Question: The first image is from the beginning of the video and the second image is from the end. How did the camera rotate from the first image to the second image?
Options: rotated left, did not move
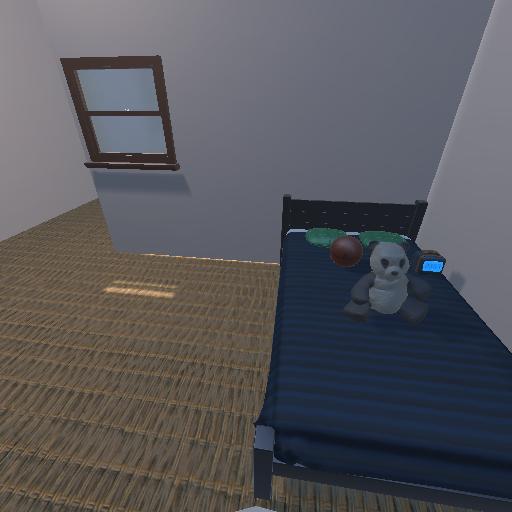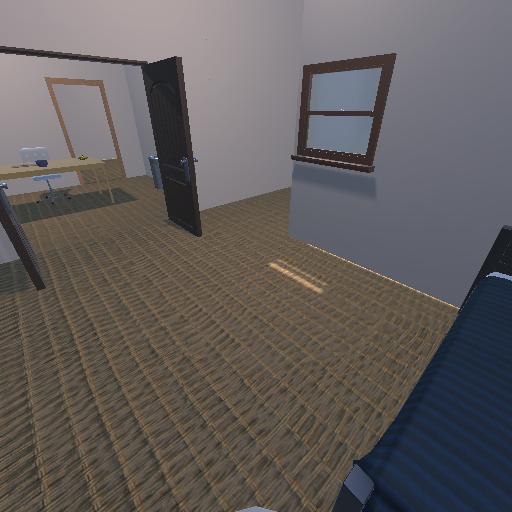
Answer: rotated left